Field crop: maize
Growth stage: 2
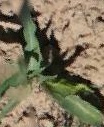
Species: maize